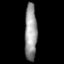
Tissue: prostate
Cell type: Myeloid cells
Senescence score: 0.3521
Nuclear area (px): 697
Mean DAPI intensity: 147.647